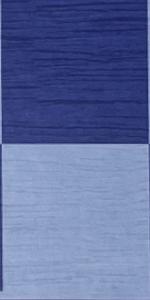
Label: Empty